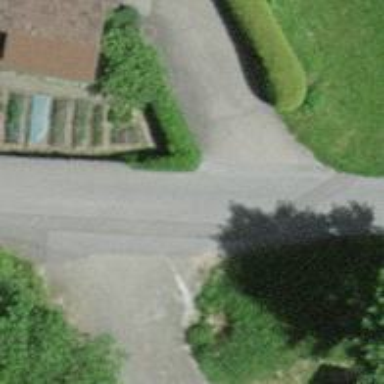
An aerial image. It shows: Hedge acting as barrier.